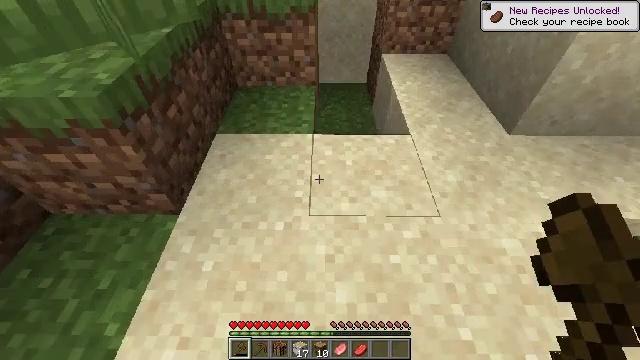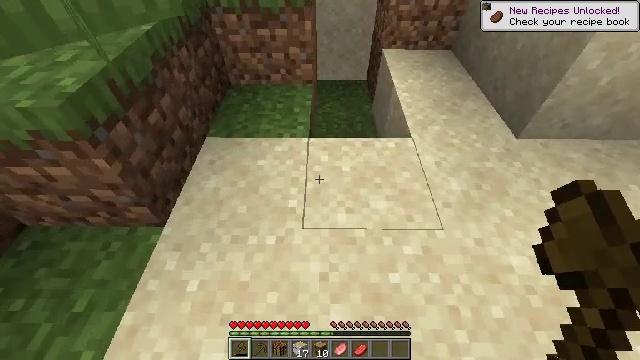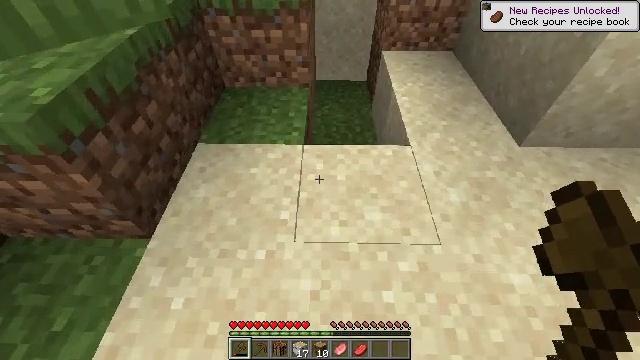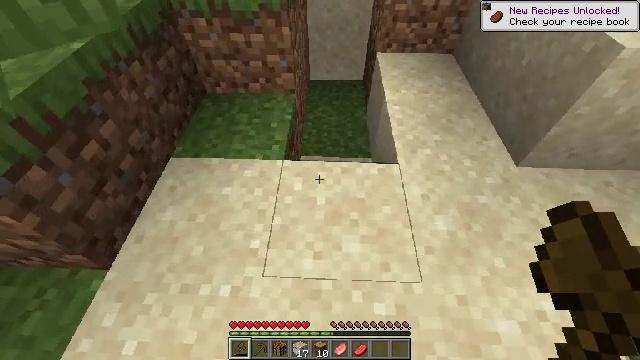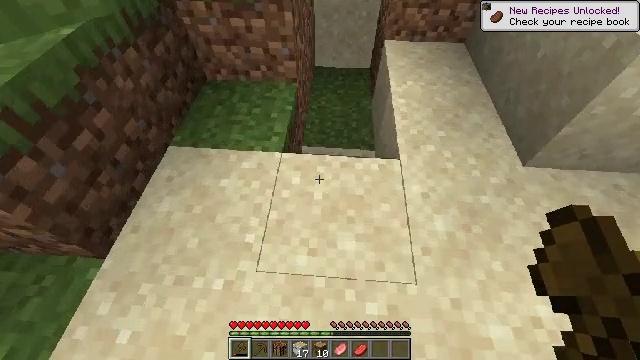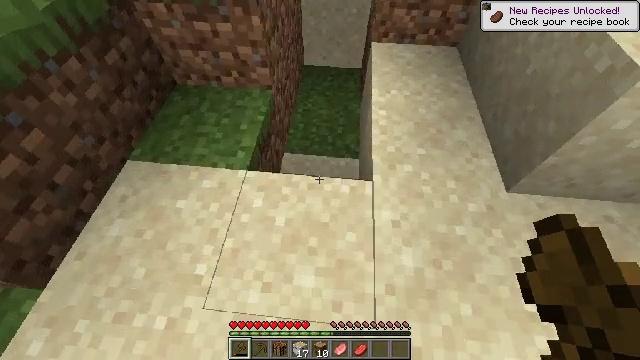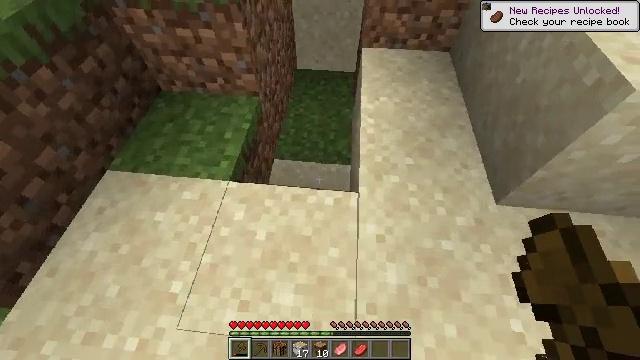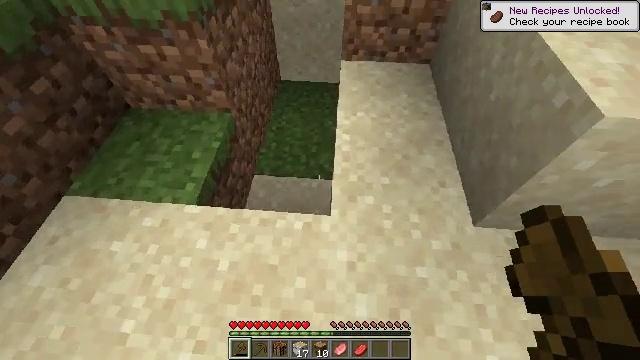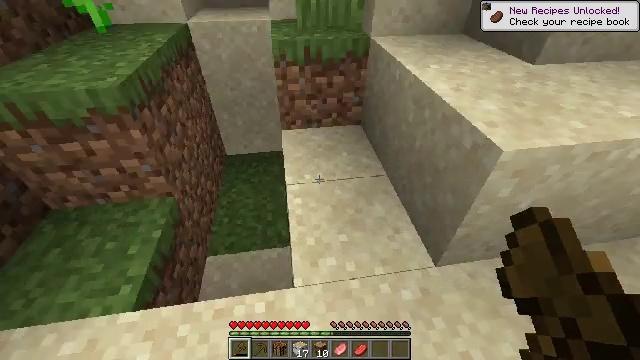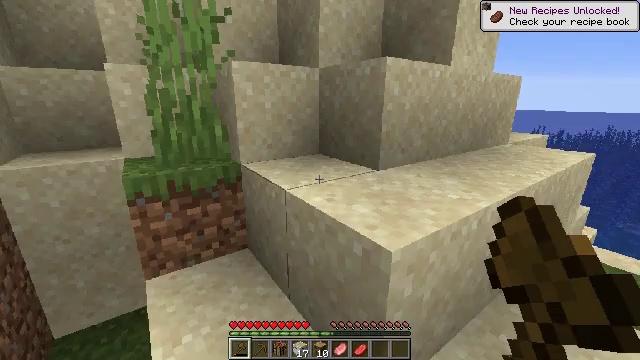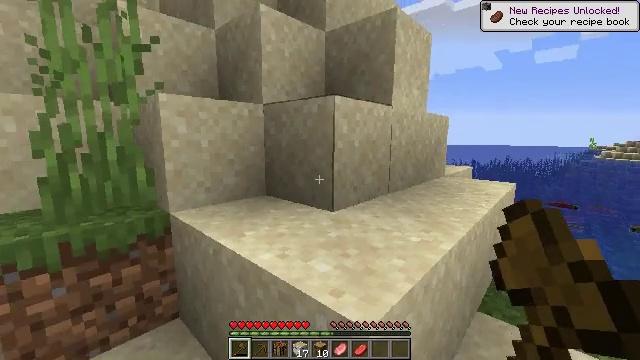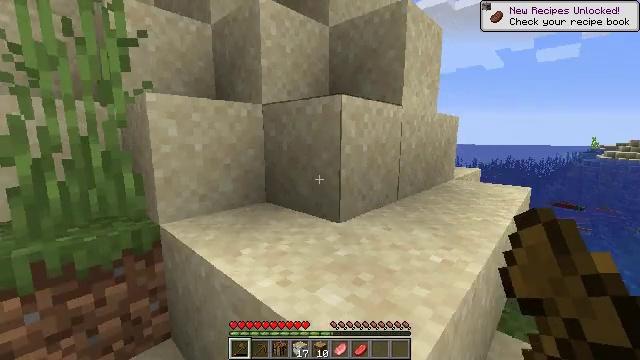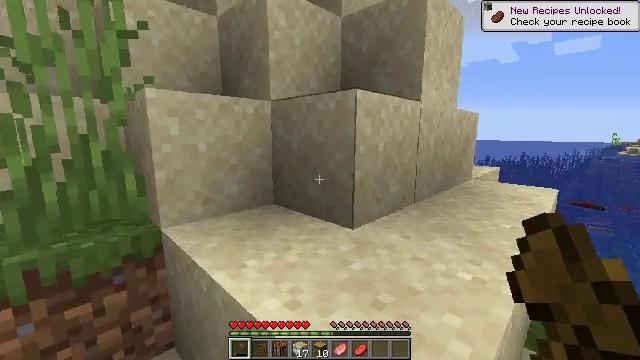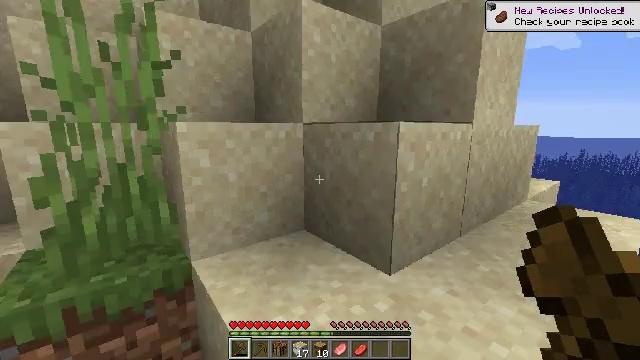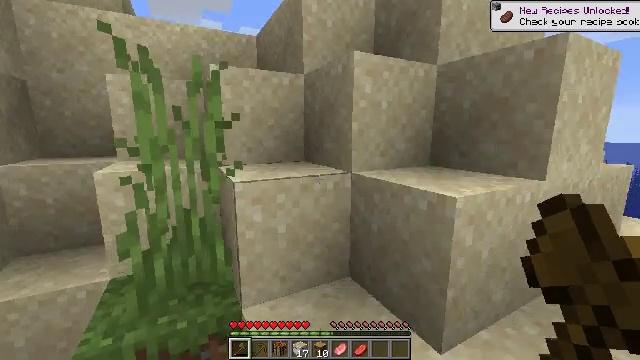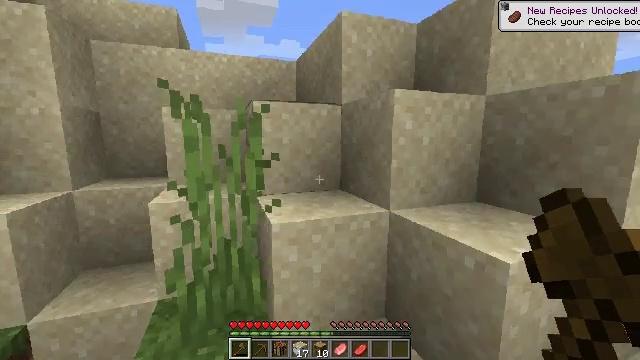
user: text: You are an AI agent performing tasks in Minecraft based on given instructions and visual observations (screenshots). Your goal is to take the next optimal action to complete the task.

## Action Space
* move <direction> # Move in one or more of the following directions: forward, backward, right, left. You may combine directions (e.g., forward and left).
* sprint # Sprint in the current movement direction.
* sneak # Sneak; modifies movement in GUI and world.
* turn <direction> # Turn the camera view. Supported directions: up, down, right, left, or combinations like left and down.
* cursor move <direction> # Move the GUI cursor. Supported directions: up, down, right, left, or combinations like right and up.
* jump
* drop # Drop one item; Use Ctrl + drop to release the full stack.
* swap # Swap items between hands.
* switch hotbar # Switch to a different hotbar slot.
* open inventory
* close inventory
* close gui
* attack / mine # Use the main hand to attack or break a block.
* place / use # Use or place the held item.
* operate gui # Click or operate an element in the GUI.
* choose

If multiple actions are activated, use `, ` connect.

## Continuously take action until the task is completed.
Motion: motion action
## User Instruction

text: Kill mobs.
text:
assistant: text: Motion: move forward and move right, turn down
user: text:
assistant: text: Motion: move forward and move right
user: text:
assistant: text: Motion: move forward and move right, turn left and down
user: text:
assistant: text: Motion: move forward and move right, turn left and down
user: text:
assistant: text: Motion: move forward and move right, turn left and down
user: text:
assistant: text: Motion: move forward and move right
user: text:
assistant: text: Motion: move forward and move right, turn right and up
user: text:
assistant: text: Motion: move forward, turn right and up
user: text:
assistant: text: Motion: move forward, turn right and up
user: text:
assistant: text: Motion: move forward, turn right and up
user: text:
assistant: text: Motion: move forward
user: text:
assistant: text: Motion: move forward, turn left
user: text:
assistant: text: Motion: move forward and move right, turn left and down, jump
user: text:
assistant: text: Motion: move forward and move right, turn left, jump
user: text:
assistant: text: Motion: move forward and move right, turn left and up
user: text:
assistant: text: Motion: move forward, turn left
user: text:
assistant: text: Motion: move forward, turn left and down
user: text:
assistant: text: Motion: move forward
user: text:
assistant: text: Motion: move forward
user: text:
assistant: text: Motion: move forward
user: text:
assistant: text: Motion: move forward
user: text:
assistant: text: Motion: move forward
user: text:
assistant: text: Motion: move forward, jump
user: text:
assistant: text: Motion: move forward, jump
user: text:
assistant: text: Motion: move forward, jump
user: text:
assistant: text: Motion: move forward
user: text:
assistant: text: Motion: move forward
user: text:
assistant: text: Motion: move forward
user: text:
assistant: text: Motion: move forward and move right
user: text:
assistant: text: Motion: move forward and move right